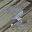
Label: 3